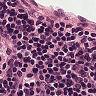
Metastatic tissue present: no